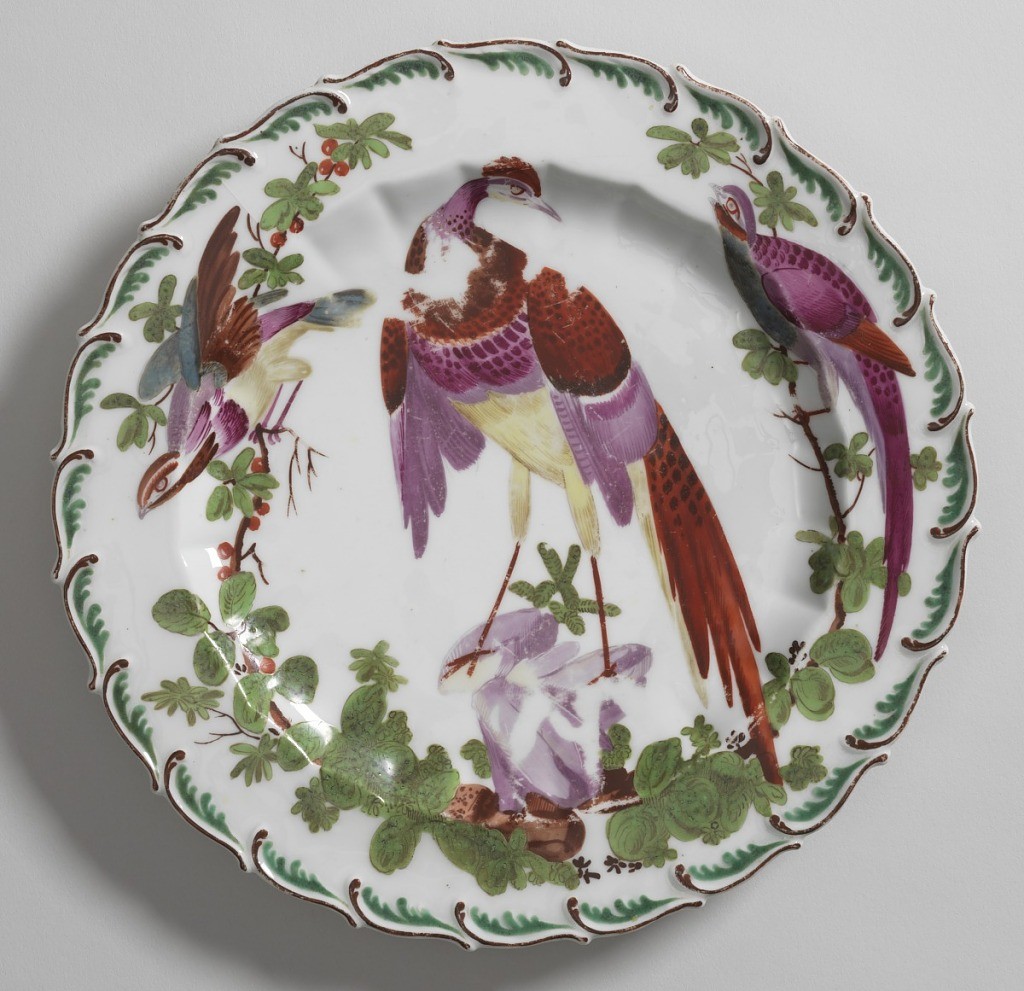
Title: Plate with "Disheveled Birds" (One of Thirteen)
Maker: Chelsea Porcelain Manufactory, English, 1745 – 1784
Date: ca. 1758–1769
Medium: soft paste porcelain, vitreous enamel
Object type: plate
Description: Scalloped edge with green feather motif. Fluted cavetto. At center, a tropical bird.